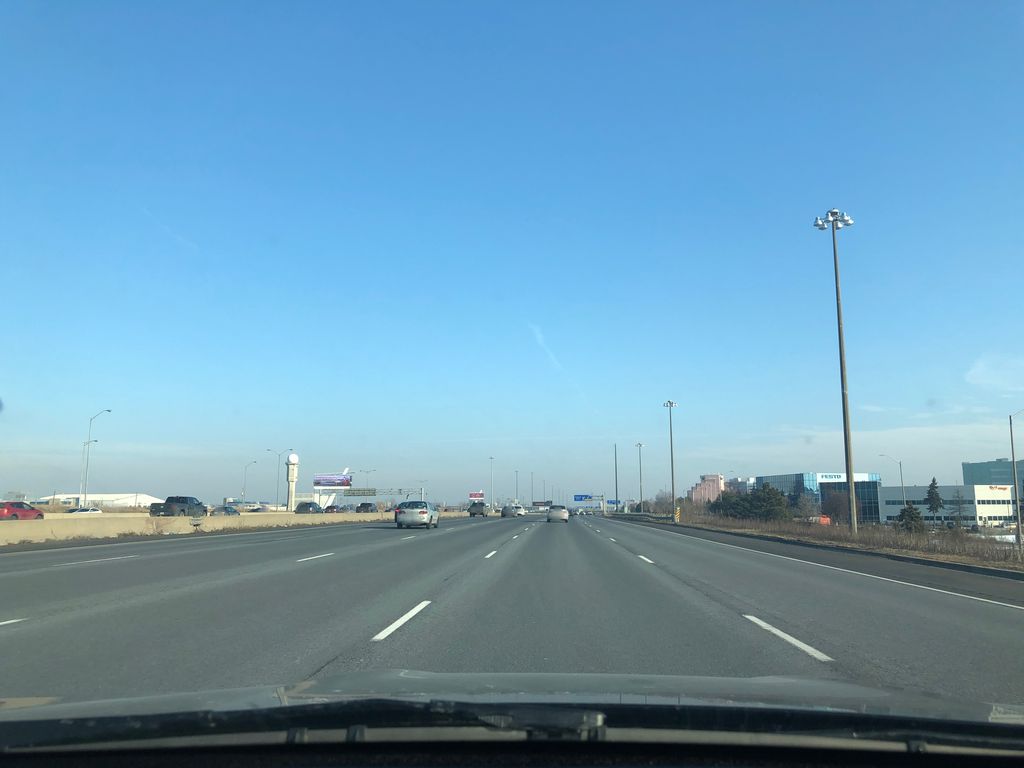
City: toronto